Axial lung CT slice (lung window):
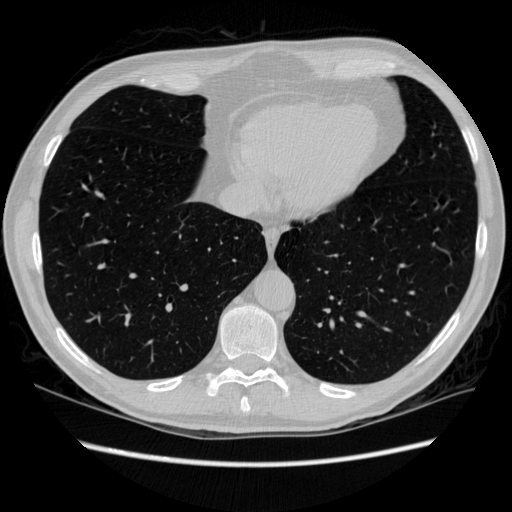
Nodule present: no